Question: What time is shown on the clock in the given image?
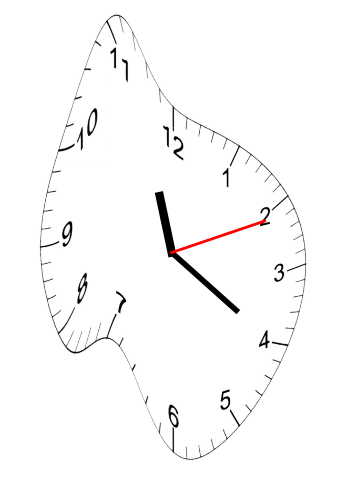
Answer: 11:20:11